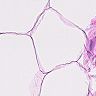
Metastatic tissue present: no